Interaction volume radius: 5 \u00c5
Interaction volume height: 15 \u00c5
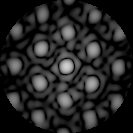
Disorder parameter: 0.2751